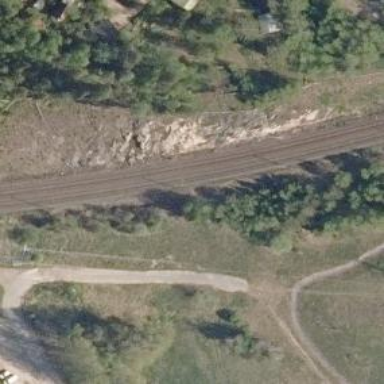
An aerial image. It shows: Railway track with continuous electrified contact line.